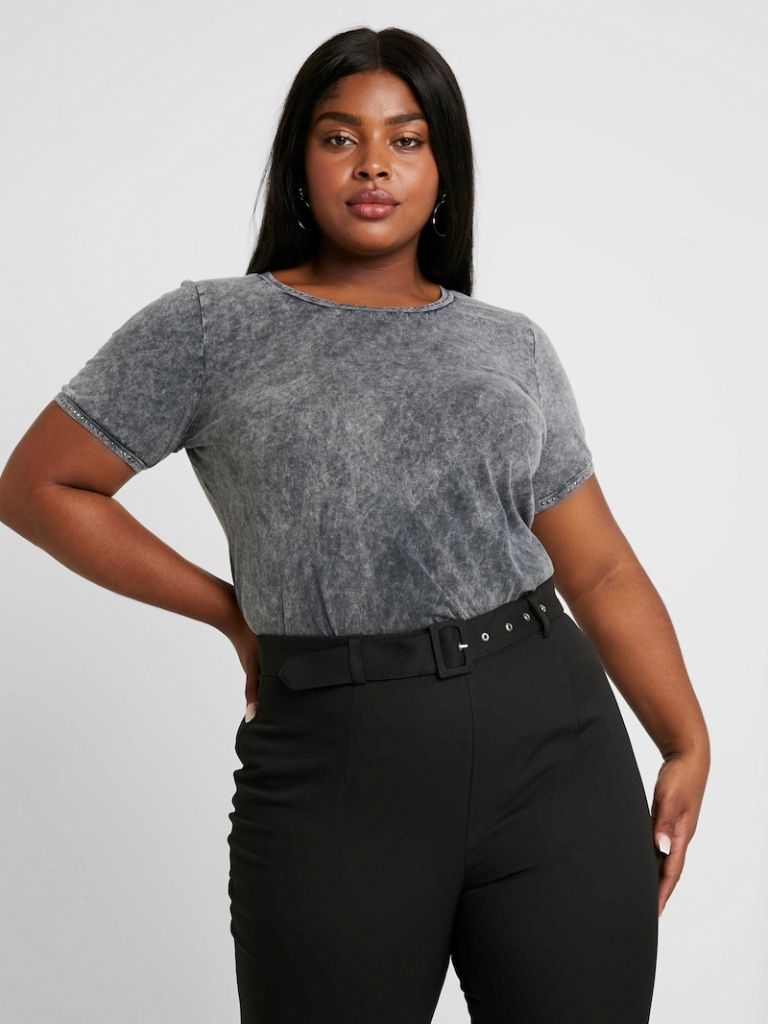
cotton relaxed short sleeve hip length Fully Tucked in crew t-shirt